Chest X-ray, PA view. Patient: 45 years old, sex M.
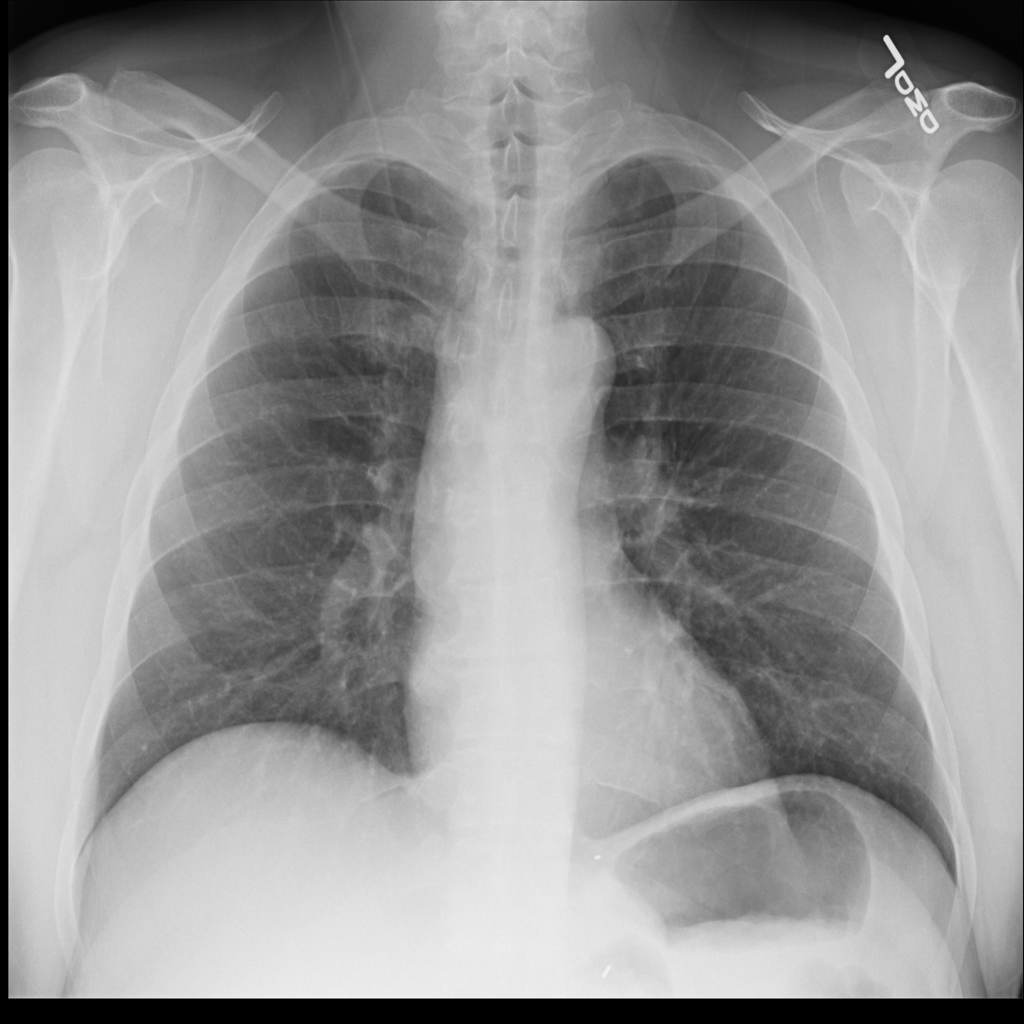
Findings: No Finding